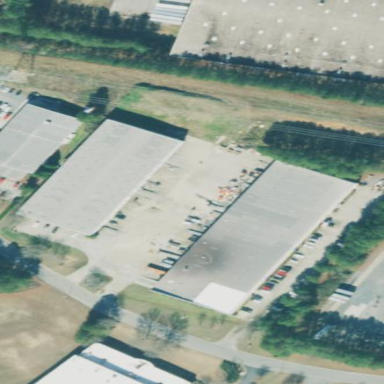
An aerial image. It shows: Warehouse.